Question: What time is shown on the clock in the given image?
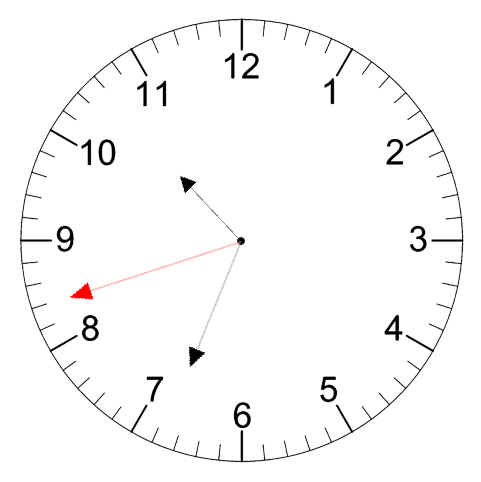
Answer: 10:33:42